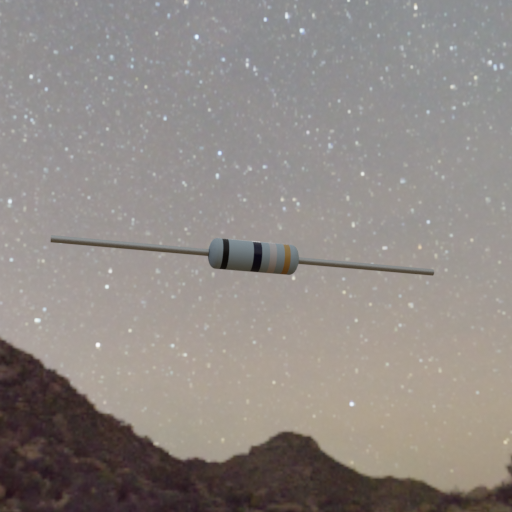
Resistor colour bands (in order): black, black, white, gold